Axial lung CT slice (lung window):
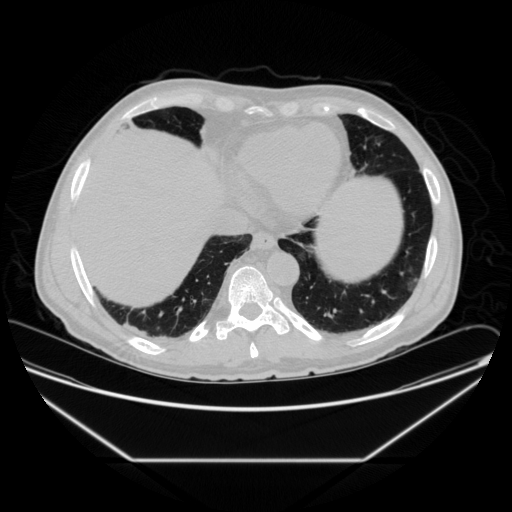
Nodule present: no